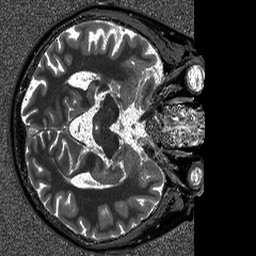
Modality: T1map
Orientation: axial
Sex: male